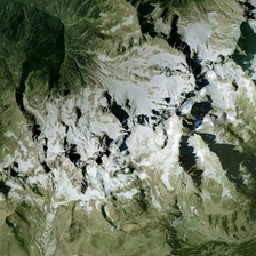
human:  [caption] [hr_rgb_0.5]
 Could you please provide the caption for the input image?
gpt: It's green and gray mountains.

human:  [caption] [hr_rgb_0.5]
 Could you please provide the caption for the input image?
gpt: This is a couloured rugged mountain with green and grey.

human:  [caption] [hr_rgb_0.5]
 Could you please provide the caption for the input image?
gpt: This is a rugged mountain, green and gray.

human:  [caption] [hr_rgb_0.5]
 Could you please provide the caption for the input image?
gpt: This is a rough mountain, couloured with green and grey.

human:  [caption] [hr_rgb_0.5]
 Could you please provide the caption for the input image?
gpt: This is a rough mountain, coloured with green and gray.